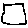
Label: square